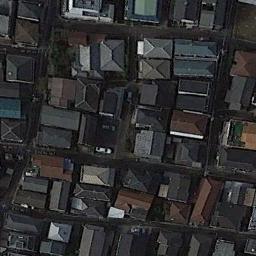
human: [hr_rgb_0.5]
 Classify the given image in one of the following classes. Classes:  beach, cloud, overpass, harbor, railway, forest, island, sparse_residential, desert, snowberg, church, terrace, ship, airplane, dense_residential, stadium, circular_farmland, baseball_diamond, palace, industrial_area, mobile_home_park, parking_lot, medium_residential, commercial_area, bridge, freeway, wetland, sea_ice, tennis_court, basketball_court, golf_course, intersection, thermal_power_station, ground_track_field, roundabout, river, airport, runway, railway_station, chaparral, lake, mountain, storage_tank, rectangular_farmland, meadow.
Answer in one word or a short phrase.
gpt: dense_residential